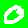
Digit: 0